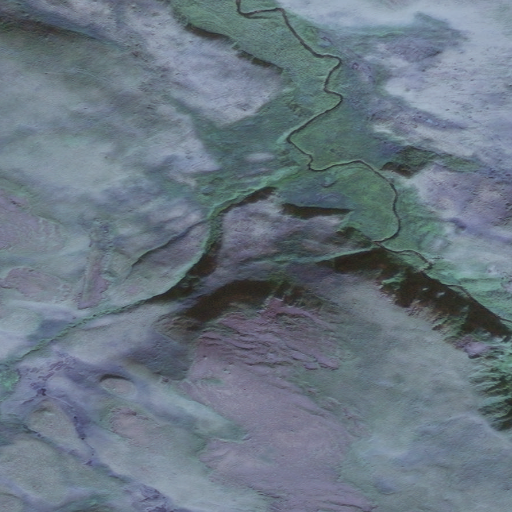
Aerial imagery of mountain in Alaska named Robber Hill containing only unknown